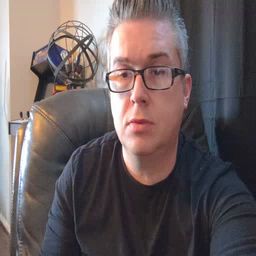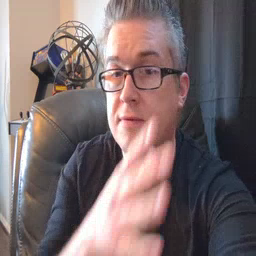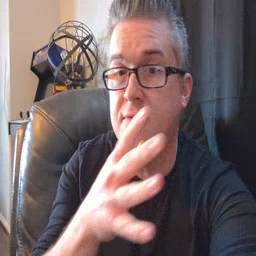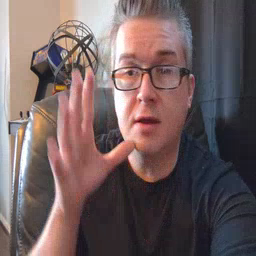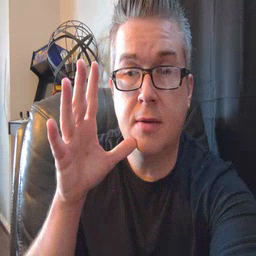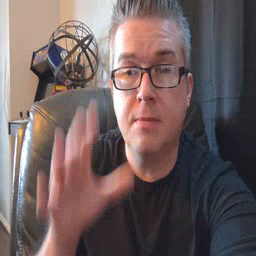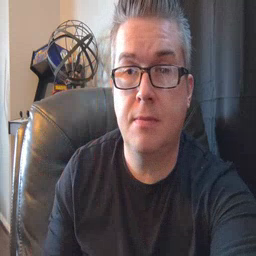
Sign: farm